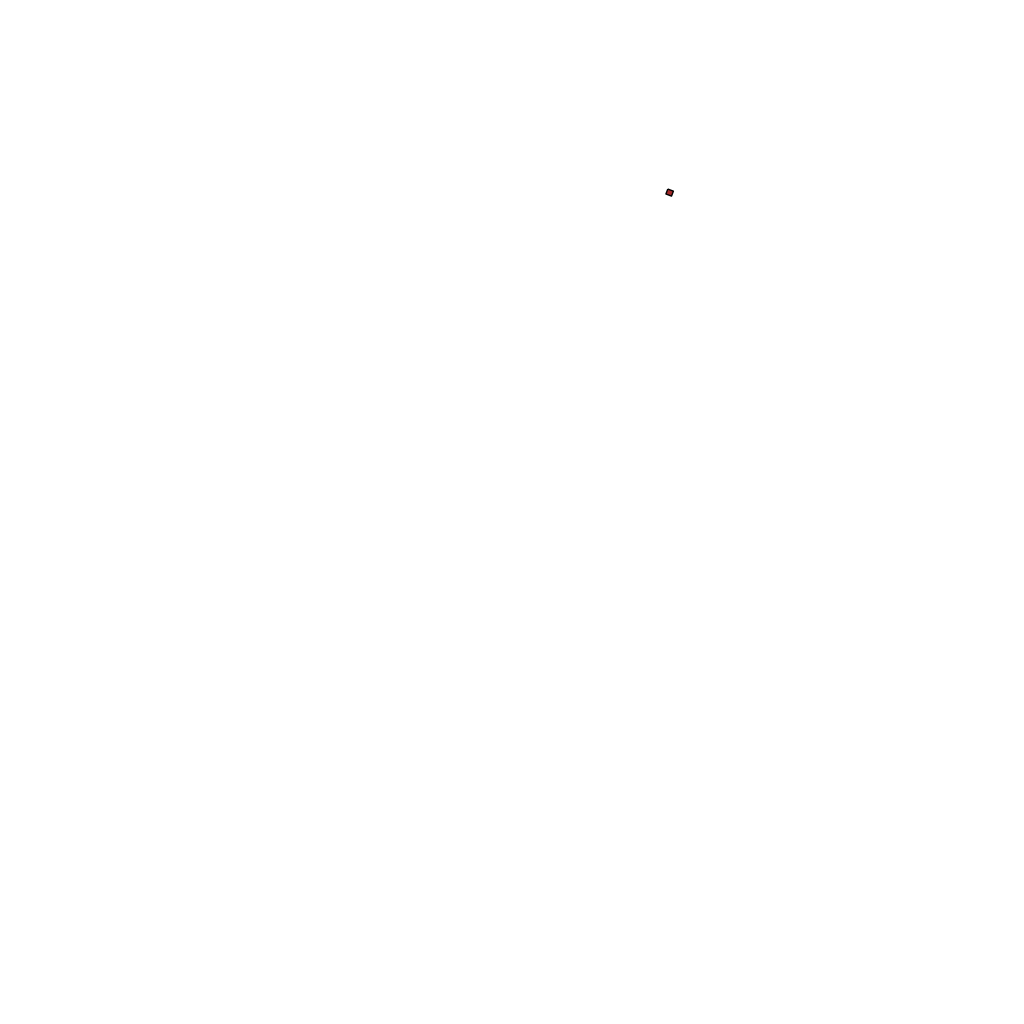
Tags: overhead vector_map, recreation, transport, density_5, Facility, 1.0 km²